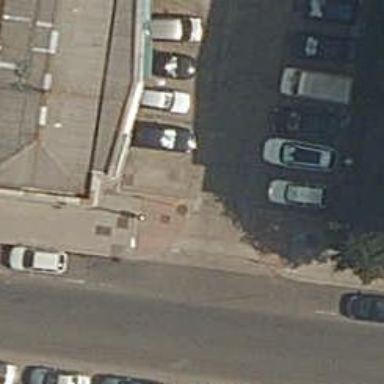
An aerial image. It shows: Sidewalk made of paving stones.